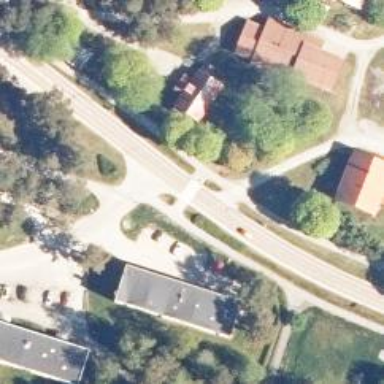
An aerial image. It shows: Asphalt cycleway with crossing.